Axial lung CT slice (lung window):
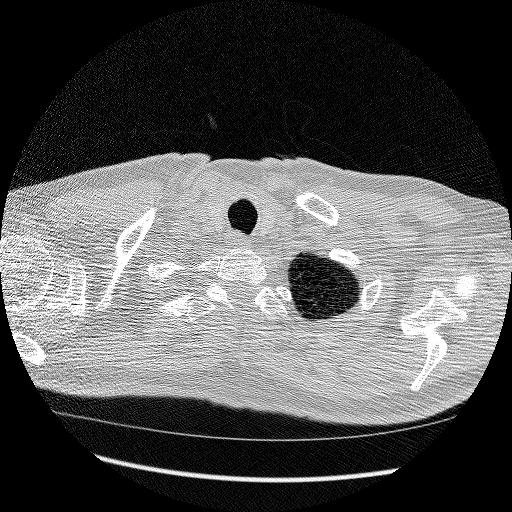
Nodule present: no